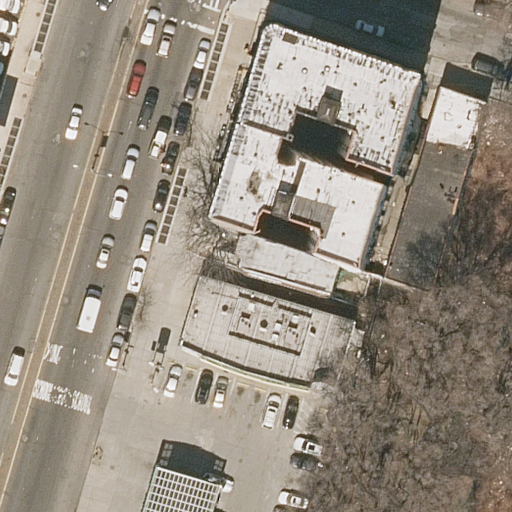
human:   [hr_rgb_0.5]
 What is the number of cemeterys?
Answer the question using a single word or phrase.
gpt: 0

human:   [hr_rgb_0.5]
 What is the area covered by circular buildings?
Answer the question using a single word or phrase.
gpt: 0m2

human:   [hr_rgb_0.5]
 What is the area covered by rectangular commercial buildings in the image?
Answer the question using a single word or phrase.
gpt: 0m2

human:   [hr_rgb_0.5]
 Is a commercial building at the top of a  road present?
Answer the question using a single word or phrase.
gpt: no

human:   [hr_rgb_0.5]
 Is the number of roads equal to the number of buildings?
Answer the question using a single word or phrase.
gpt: no

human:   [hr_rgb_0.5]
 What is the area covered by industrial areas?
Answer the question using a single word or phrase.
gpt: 0m2

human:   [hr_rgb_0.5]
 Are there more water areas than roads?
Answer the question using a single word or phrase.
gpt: no

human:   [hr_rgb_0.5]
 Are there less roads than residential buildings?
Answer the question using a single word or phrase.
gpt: yes

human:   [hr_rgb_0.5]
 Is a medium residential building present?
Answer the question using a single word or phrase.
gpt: yes

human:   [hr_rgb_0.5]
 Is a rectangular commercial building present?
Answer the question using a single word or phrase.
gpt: no

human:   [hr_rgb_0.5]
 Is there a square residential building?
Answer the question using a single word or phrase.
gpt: no

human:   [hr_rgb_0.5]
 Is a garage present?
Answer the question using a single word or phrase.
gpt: no

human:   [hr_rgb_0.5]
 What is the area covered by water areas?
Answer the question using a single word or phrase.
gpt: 0m2

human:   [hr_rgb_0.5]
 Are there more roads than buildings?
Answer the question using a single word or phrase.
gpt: no

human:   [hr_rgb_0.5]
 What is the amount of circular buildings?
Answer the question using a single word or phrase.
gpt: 0

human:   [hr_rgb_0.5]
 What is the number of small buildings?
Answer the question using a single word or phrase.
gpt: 0

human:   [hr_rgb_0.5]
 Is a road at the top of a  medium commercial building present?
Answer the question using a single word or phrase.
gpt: no

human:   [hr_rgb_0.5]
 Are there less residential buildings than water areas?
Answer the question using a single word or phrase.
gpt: no

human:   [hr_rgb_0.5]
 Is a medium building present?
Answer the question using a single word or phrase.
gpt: yes

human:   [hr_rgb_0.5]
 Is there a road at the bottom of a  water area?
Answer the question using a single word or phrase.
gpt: no

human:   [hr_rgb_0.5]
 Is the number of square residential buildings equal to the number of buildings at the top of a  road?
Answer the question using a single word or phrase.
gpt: no

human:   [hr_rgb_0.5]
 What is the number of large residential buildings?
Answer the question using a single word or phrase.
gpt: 0

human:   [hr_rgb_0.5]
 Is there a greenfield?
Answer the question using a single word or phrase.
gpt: no

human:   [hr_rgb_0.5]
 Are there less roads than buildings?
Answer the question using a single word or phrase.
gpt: yes

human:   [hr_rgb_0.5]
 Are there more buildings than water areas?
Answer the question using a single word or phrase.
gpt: yes

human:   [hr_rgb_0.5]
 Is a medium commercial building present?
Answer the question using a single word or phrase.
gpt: no

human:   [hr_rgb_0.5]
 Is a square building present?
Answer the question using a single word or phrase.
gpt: no

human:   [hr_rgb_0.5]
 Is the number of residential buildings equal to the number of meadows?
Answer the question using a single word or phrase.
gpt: no

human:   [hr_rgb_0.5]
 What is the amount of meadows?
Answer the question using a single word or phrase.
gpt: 0

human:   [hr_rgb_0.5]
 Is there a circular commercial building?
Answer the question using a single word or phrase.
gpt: no

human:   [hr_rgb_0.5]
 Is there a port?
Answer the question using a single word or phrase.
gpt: no

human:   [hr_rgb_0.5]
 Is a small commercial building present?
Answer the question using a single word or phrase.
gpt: no

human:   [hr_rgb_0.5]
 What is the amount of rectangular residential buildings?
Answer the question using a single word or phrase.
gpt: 1

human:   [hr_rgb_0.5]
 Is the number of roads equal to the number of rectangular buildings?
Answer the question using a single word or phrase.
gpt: no

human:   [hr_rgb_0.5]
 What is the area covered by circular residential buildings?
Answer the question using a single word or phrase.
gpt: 0m2

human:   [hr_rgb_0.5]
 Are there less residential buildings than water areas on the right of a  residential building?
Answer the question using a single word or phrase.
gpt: no